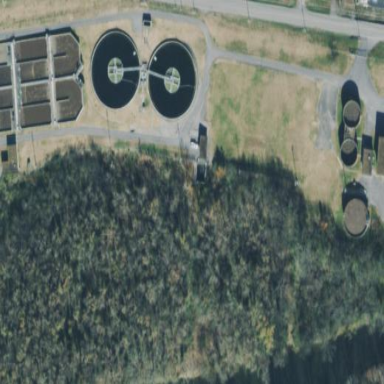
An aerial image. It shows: View of wastewater plant.